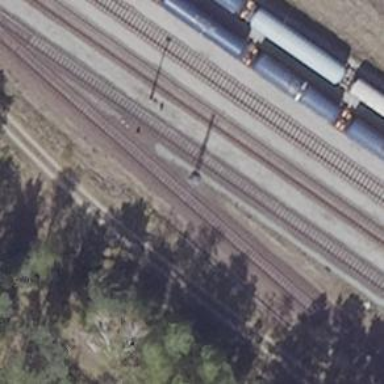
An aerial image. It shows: Railway signal.